Question: Supposedly this is a 10 by 10 square 100 pixels on the x axis from the origin and 100 pixels on the y axis from the origin (origin being the top left corner)
However it quite clearly wrong.

Writing the views frame to NSLog after setting it gives out the same values I put in.
Code:
'''
ISScrollDock *bottomSV = [[ISScrollDock alloc] init];
[bottomSV.view setFrame:CGRectMake(100, 100, 10, 10)];
[bottomSV.view setBackgroundColor:[UIColor redColor]];
[self.view addSubview:bottomSV.view];
'''
Here is an Xcode project to show my problem: <URL>
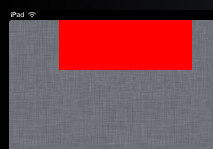
Answer: Just add
'''
test.view.autoresizingMask = UIViewAutoresizingNone;
'''
because your view currently has 'autoresizingMask' on.